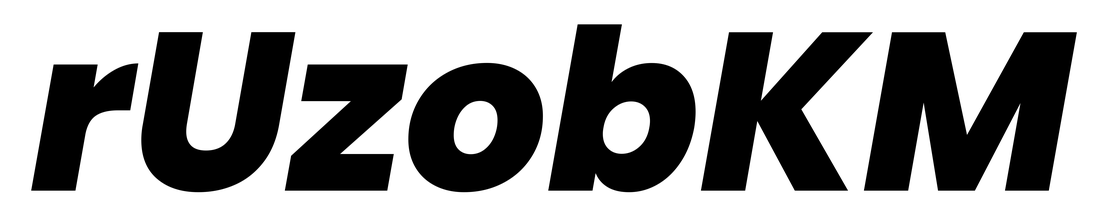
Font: Poppins-ExtraBoldItalic